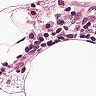
Metastatic tissue present: no